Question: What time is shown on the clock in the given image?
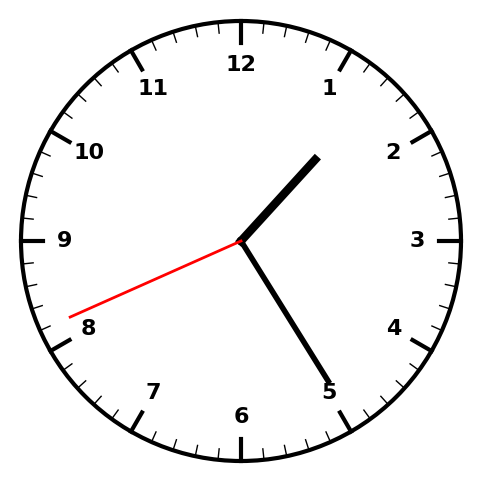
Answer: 01:24:41